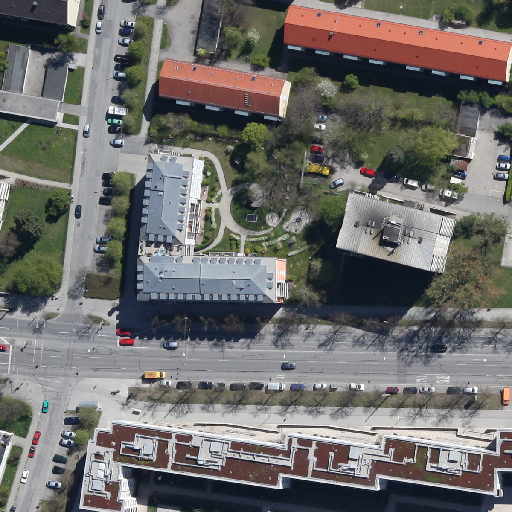
Referring expression: light-duty vehicle